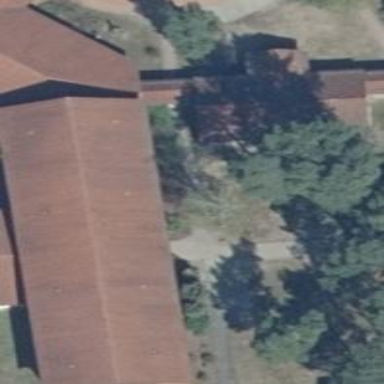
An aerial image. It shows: Hospital building.